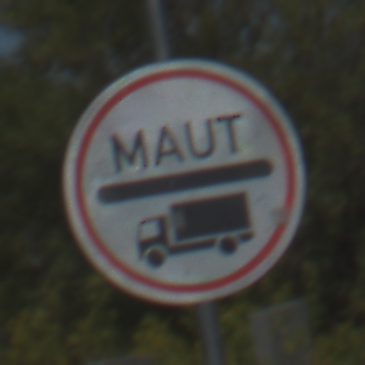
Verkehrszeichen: Mautpflicht
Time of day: Midday
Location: Outdoor (Special)
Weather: PartlyCloudy
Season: NotSpecified
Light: Natural